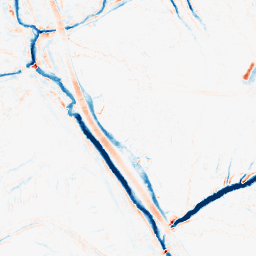
Category: morphological
Decomposition family: tophat_combined
Decomposition parameters: size: 5
Upsampling method: sinc_blackman
Upsampling parameters: scale: 4
kernel_size: 8
Upsampling scale: 4